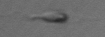
Label: flagellate_morphotype3